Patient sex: F
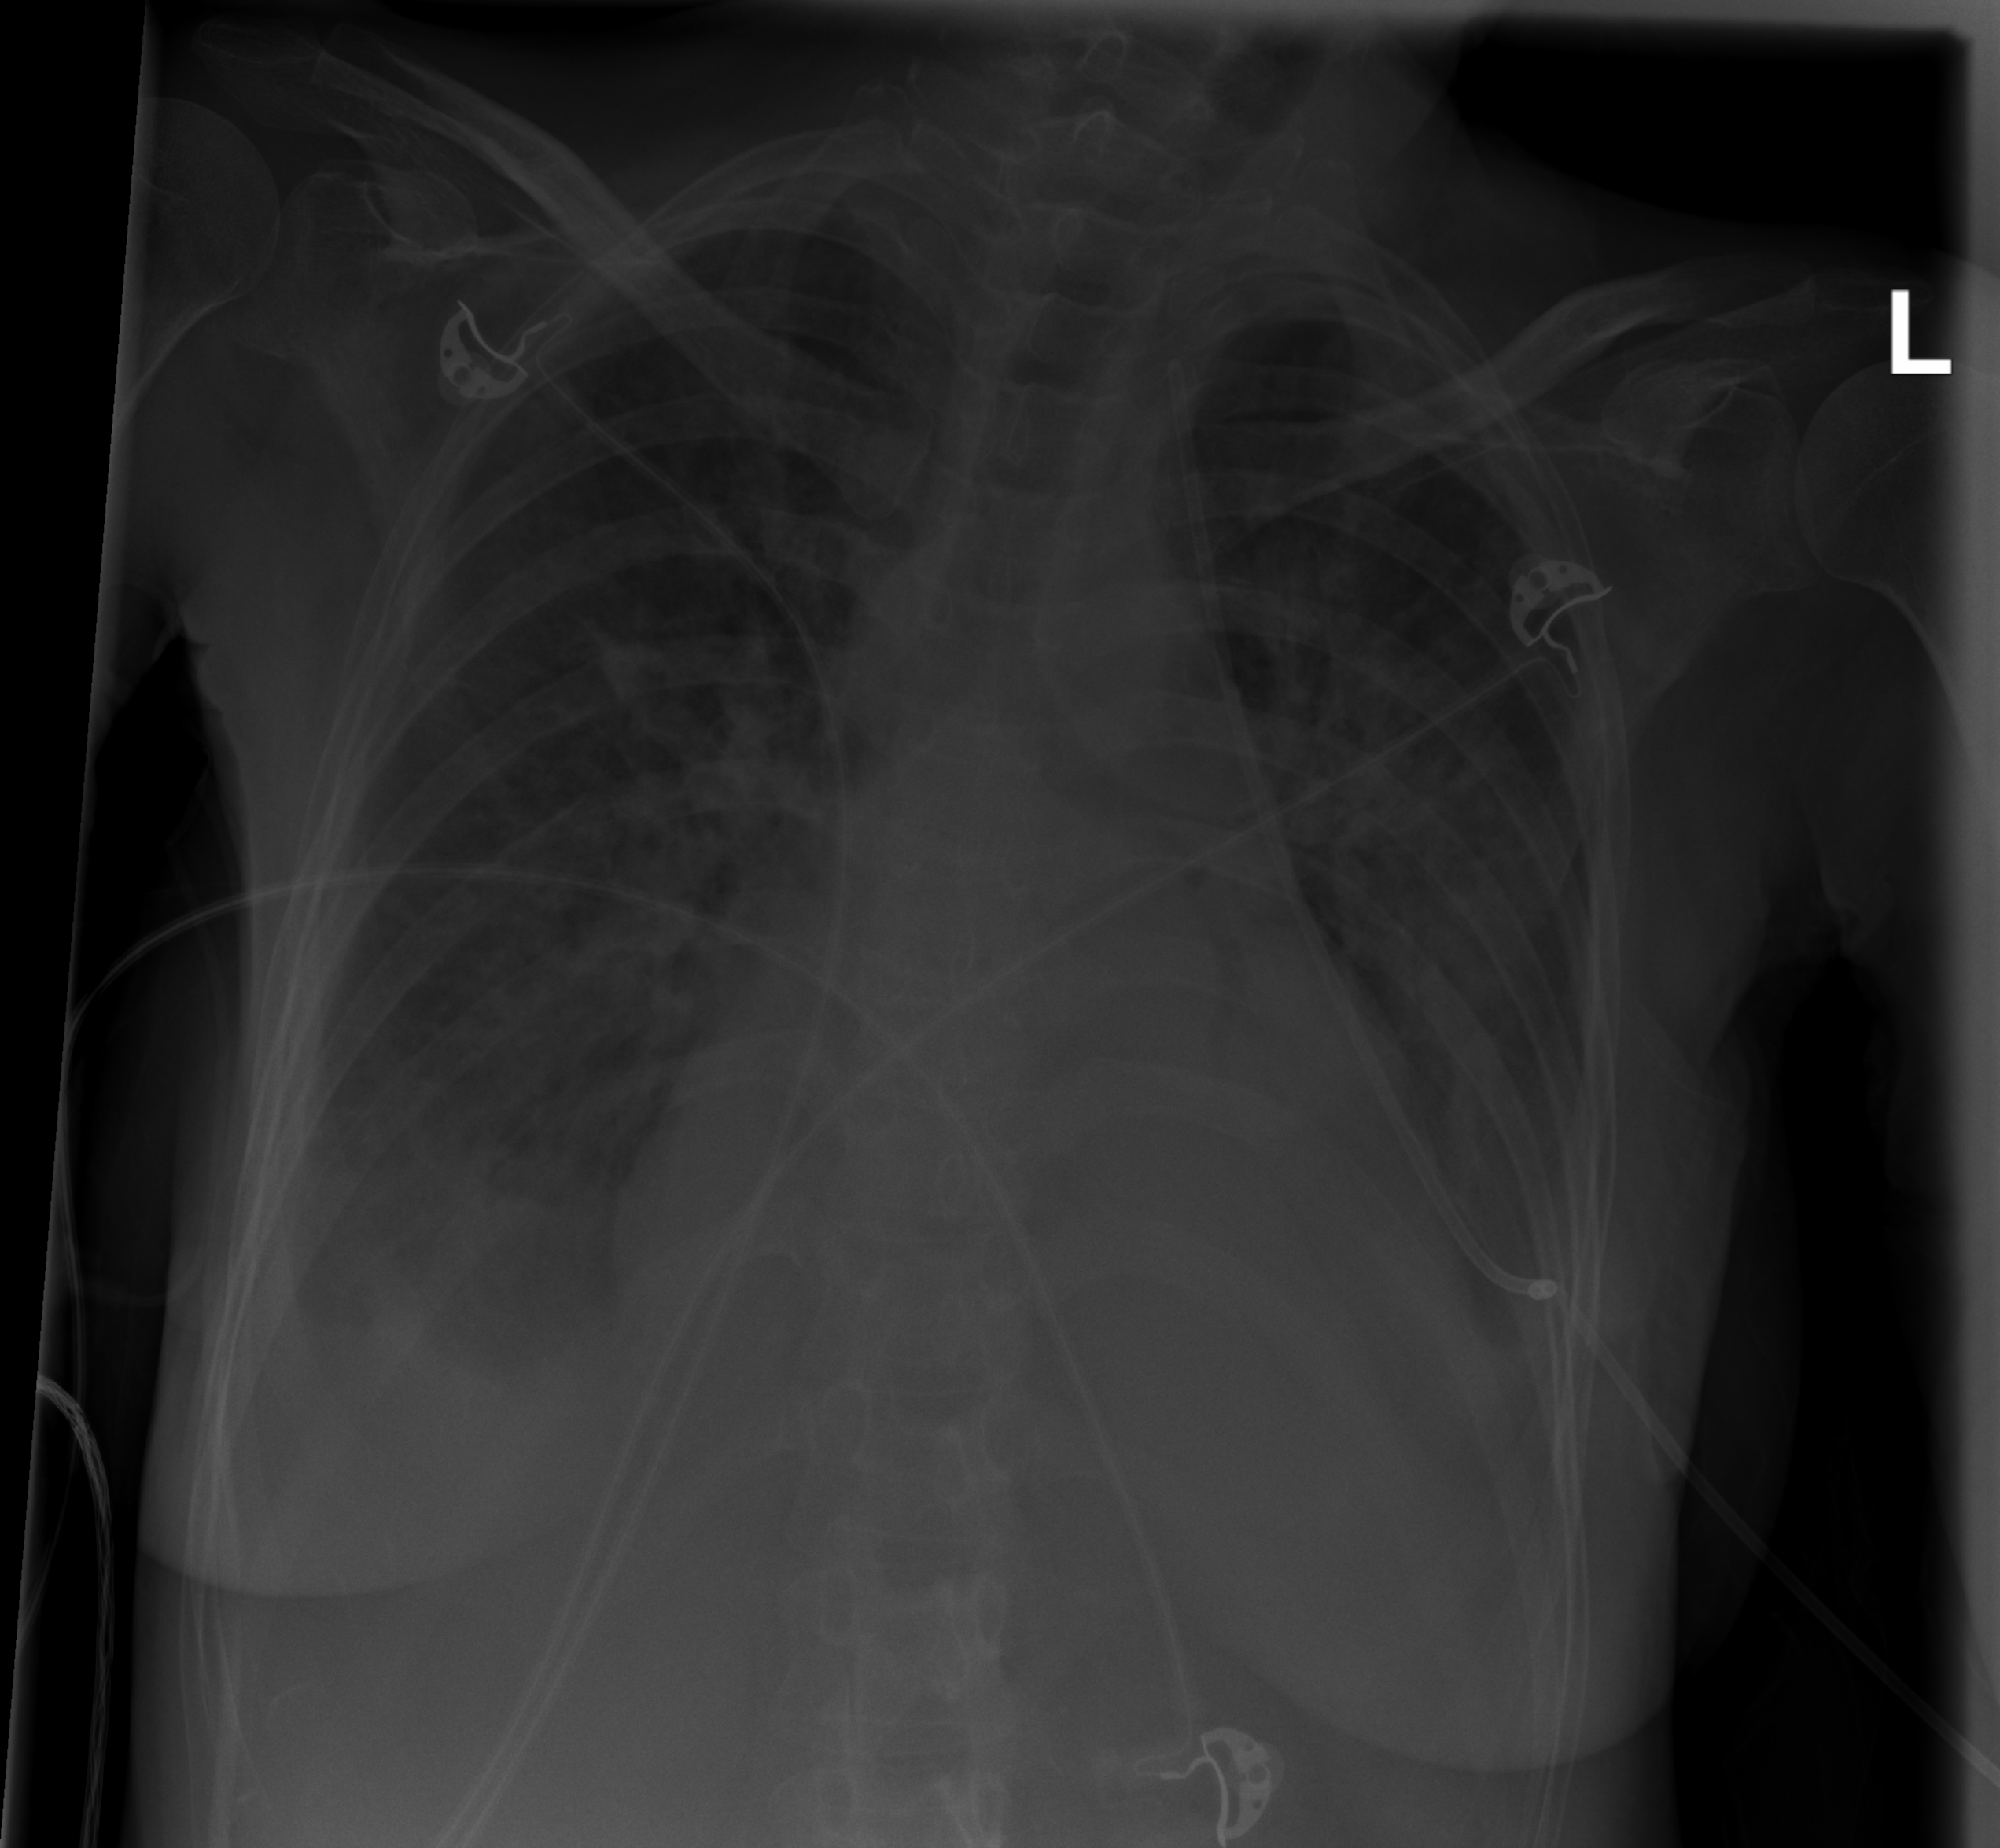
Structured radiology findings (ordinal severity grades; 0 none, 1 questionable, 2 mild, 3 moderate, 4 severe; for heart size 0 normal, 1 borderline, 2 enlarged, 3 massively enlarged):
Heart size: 2
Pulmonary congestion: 3
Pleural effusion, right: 2
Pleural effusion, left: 2
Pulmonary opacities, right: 3
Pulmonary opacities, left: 3
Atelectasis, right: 2
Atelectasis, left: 3